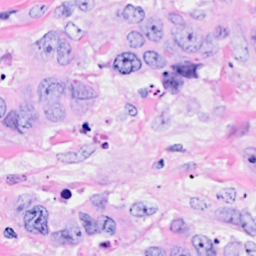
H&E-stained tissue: Breast